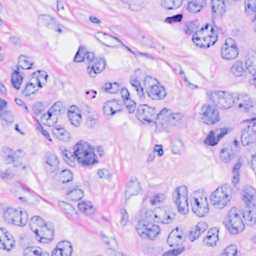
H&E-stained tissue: Breast